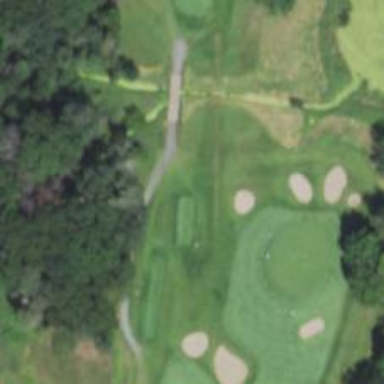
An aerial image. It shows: Pathway for golfing.